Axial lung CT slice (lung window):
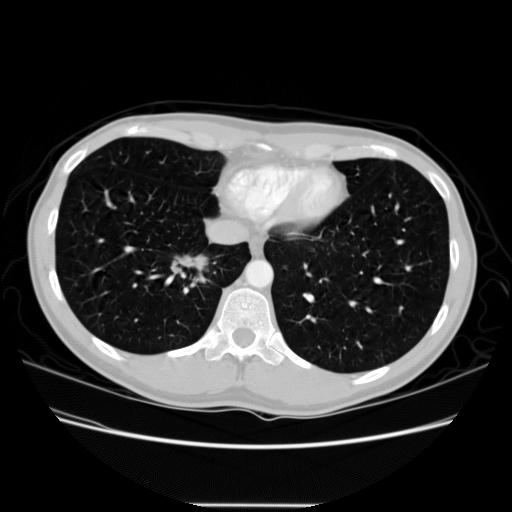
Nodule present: yes
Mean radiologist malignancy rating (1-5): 5